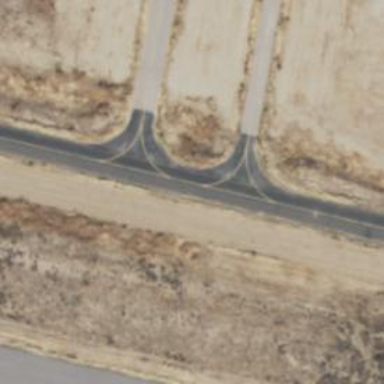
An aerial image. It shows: Asphalt taxiway in the airport.